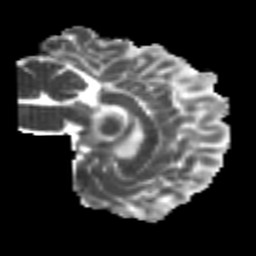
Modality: MD
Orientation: sagittal
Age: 22
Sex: male
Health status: healthy
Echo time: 0.074 s